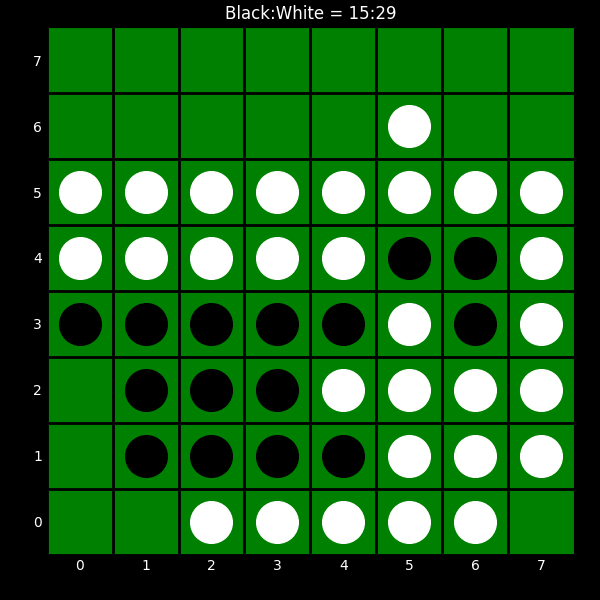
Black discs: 15
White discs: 29